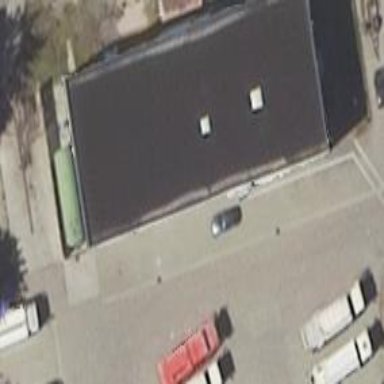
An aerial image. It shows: Office building.